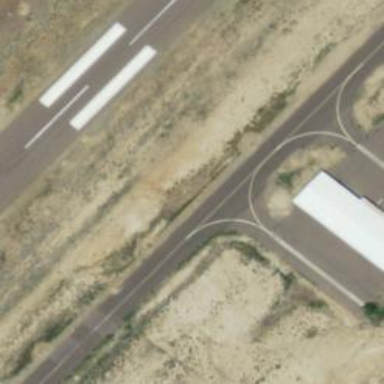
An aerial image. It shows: View of taxiway at the airport.